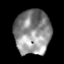
Tissue: skin
Cell type: Epithelial cells
Senescence score: 0.9353
Nuclear area (px): 1586
Mean DAPI intensity: 139.288